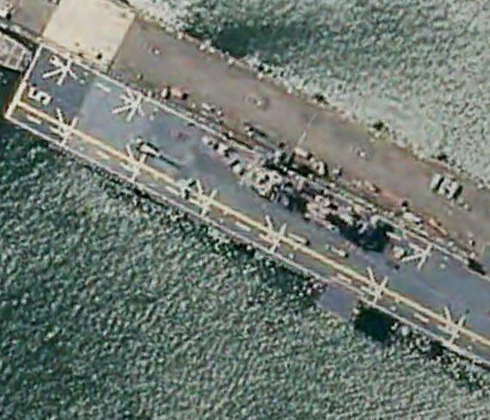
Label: Wasp-class_assault_ship